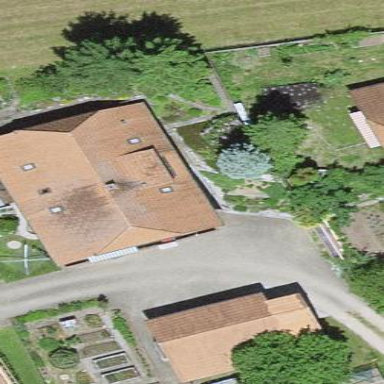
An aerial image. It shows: Residential building.